Question: I'm working on a Winforms application in C# currently compiling for .NET 4.0.
I like the style of options screen used in modern versions of Word, Excel etc. If I want to do something similar ("tab" shortcuts that look like that on the left and the pages on the right), what control or combo of control do people suggest using?
So, an options screen like this. I suppose the right pane can be panels that are swapped out when the shortcuts on the left are selected. Any Winforms controls that could work as the shortcut/tab bar on the left?

Thank you
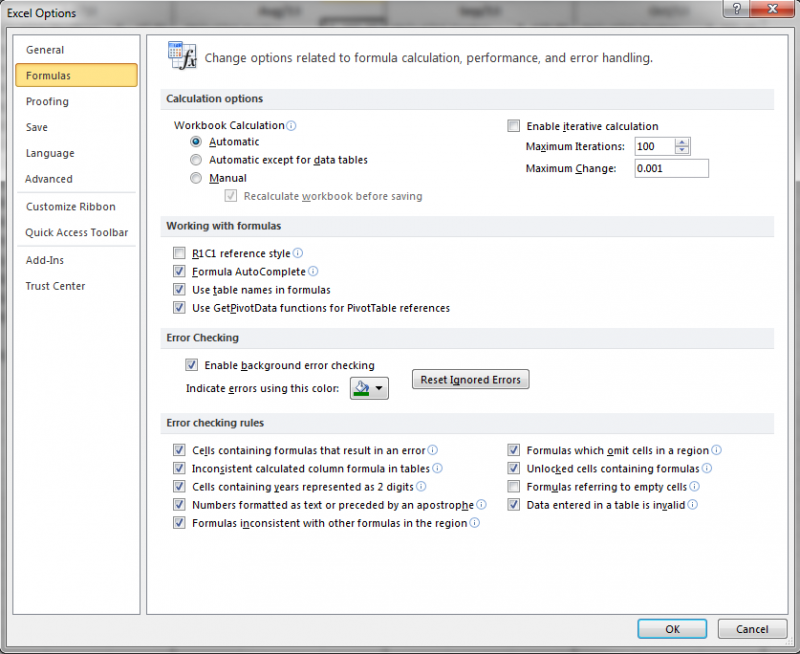
Answer: This can be roughly simulated with standard WinForms controls. The navagation bar on the left can be a ListBox control, and then the large area containing various controls can be made with multiple Panel controls, stacked on top of each other, with each Panel containing the relevant controls. Grab the SelectedIndexChanged event on the ListBox, and call the BringToFront() method on the relevant Panel control, i.e., panel1.BringToFront() or panel2.BringToFront() or ...
So it's a bit messy, but it can be done.
At design time with Visual Studio you can only see one Panel at a time, of course. To work on the Panel you want to work on you can either select the correct Panel in the drop-down menu at the top of the Properties window, or right-click on the currently-visible Panel and select "Send to Back", and keep doing that until the Panel you want to work on is visible.